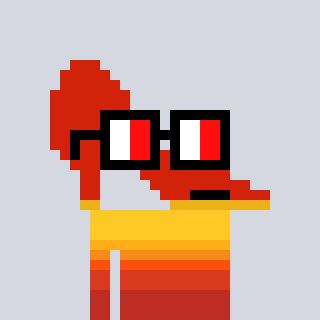
a pixel art character with square glasses with black frames and red eyes, a highheel-shaped head and a rust-colored body on a cool background